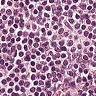
Metastatic tissue present: no